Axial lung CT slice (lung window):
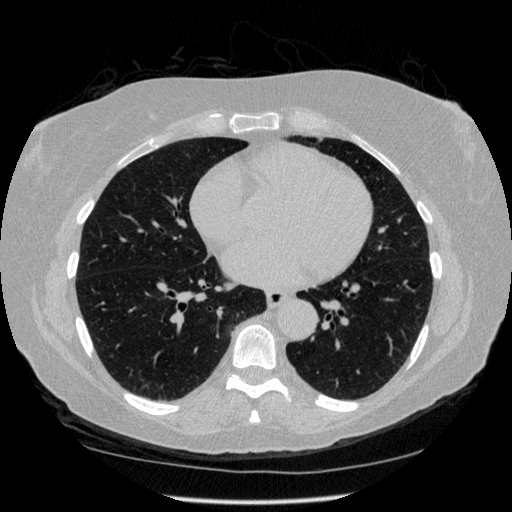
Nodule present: no